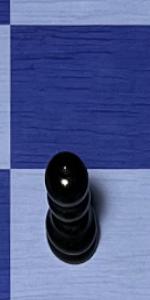
Label: Pawn_Black